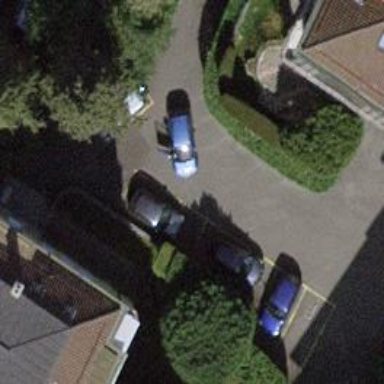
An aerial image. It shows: Alley classified as service road.